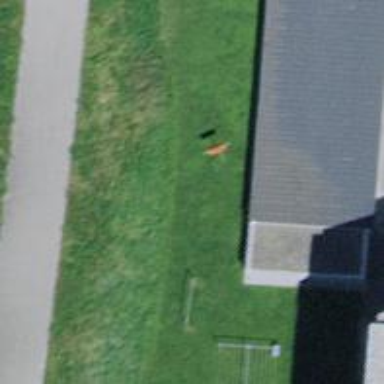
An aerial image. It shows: Pole supporting roof covering pipeline marker.